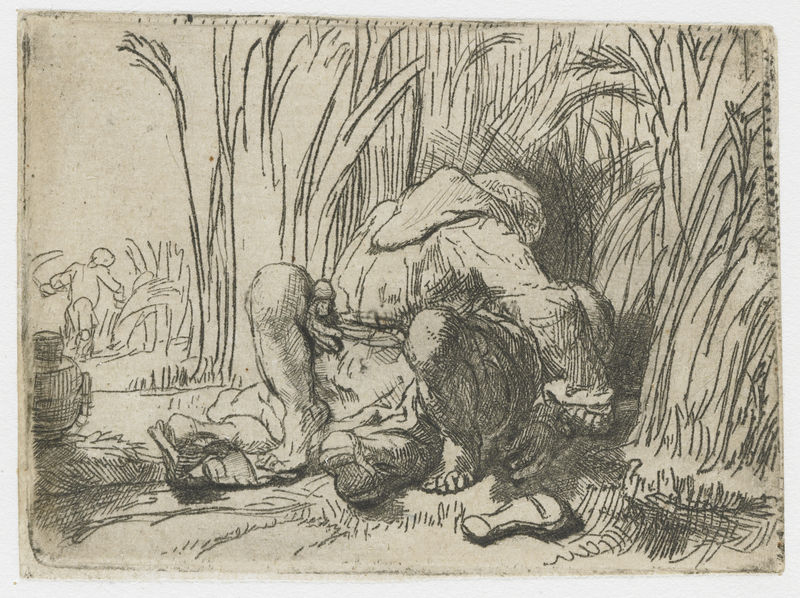
Titel: Het monnikje in het koren
Künstler: Rembrandt Harmensz. van Rijn
Standort: Amsterdam
Institution: Rijksmuseum
Schlagwörter: homme, caricature, dos, femme, amour, paysan, paysans, champ, dessin, encre, pré, sexe, moine, blé, sexuel, acte, fauche